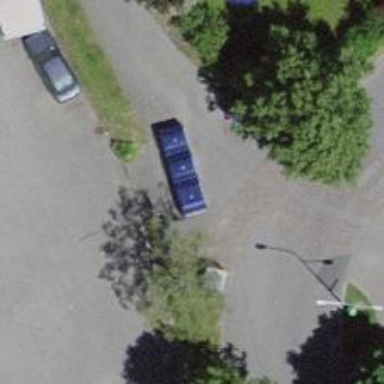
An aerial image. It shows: Recycling container for recycling.